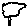
Label: tree